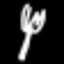
Label: fork